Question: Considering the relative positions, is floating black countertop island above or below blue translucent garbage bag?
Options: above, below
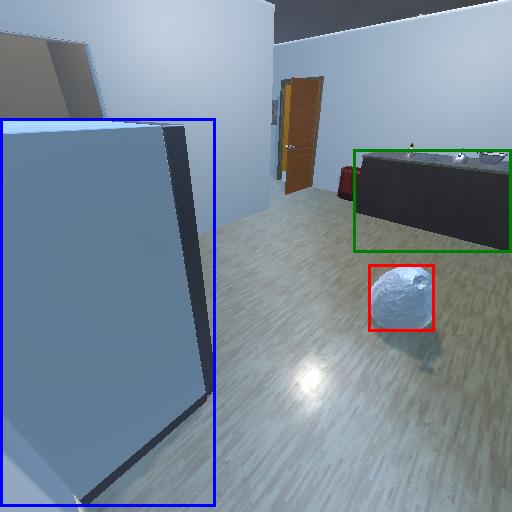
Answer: above